Interaction volume radius: 10 \u00c5
Interaction volume height: 20 \u00c5
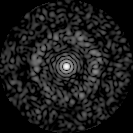
Disorder parameter: 0.832